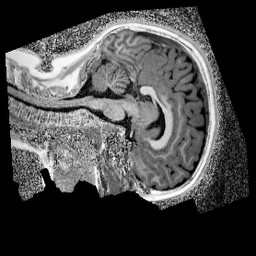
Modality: UNIT1_denoised
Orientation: sagittal
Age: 9
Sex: female
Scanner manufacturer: siemens
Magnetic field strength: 3 T
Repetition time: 4 s
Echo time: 0.00299 s